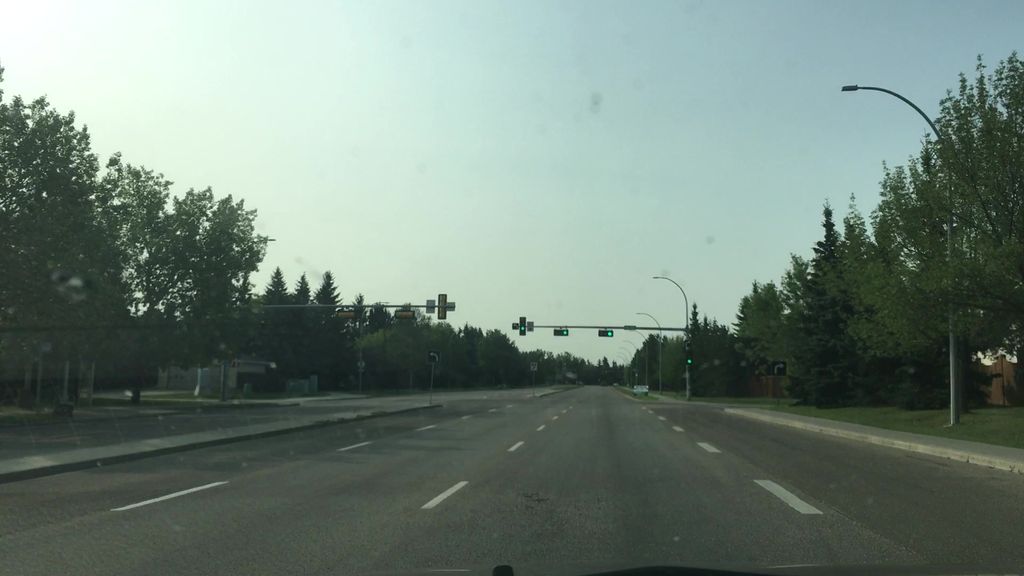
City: edmonton